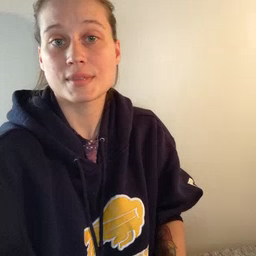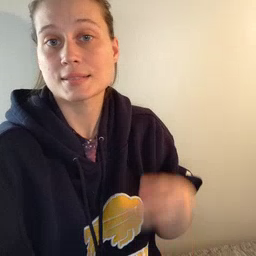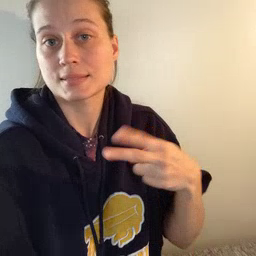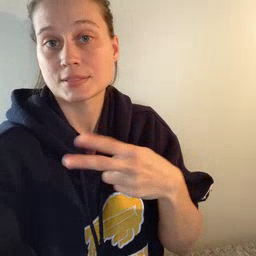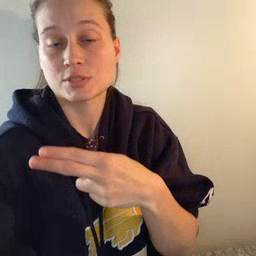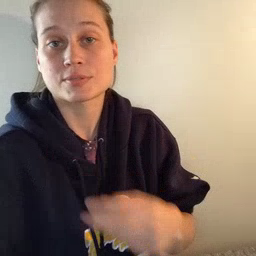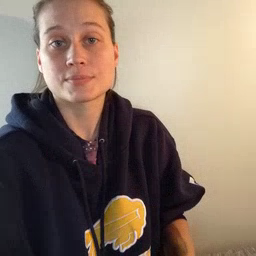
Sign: scissors